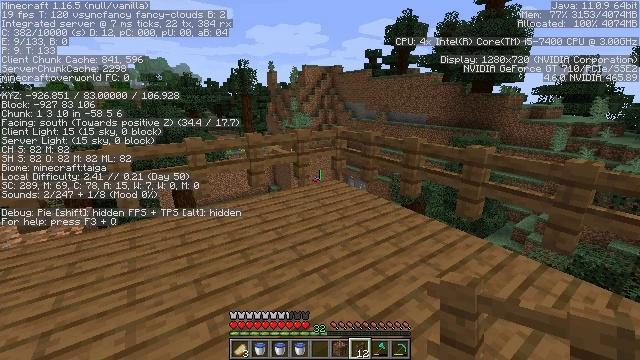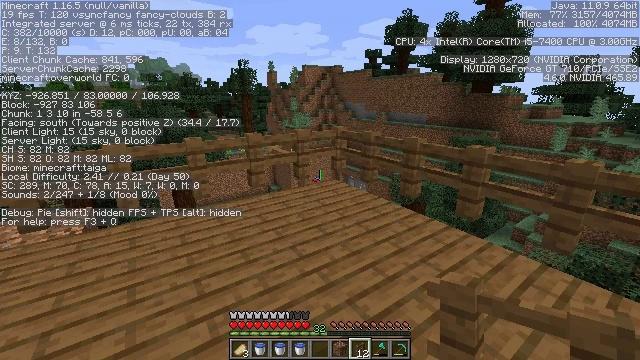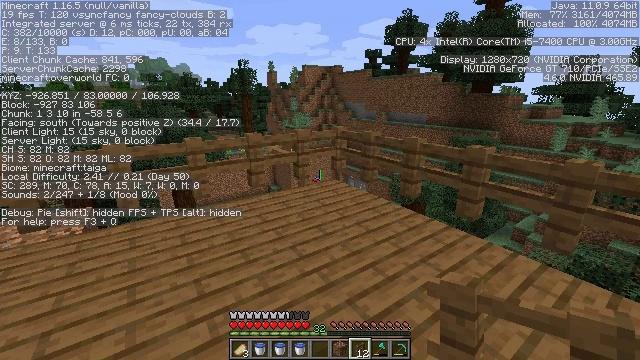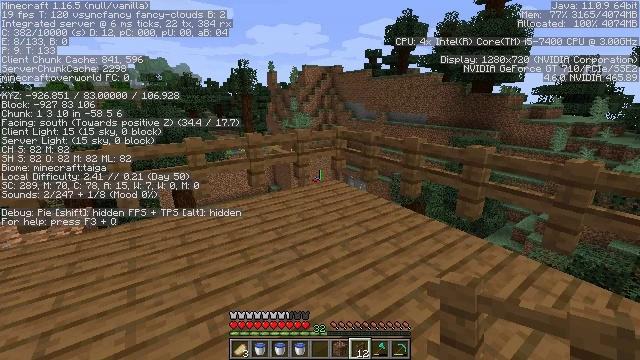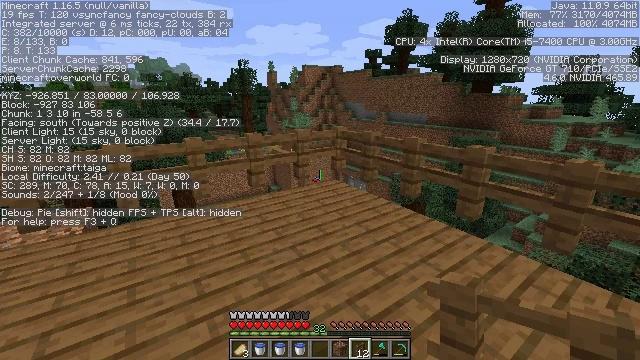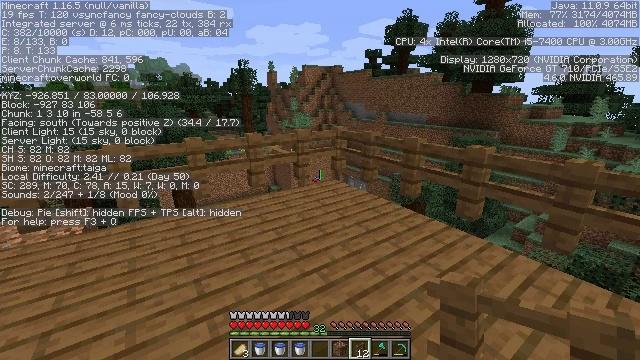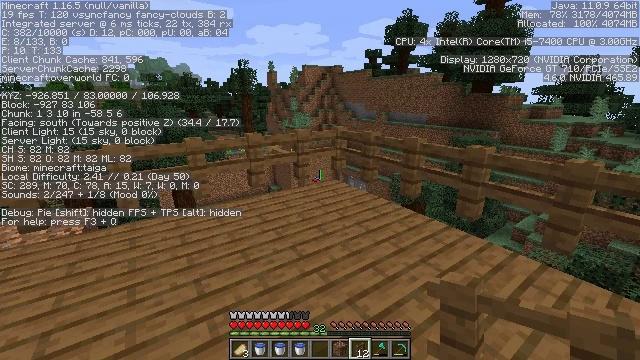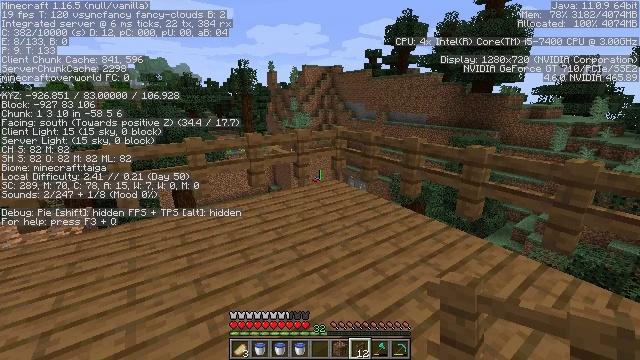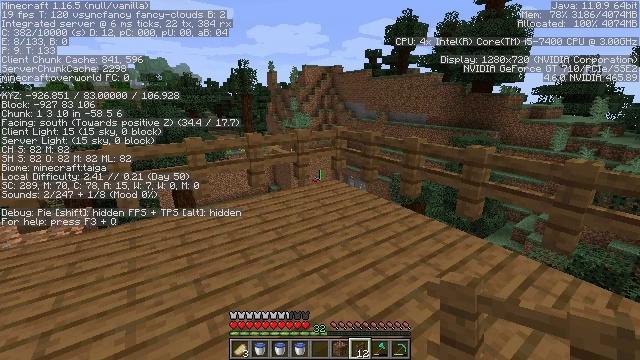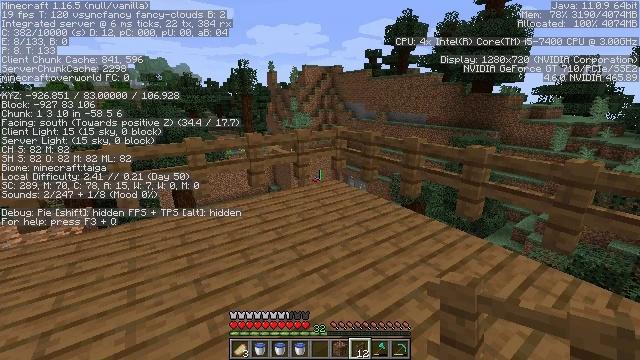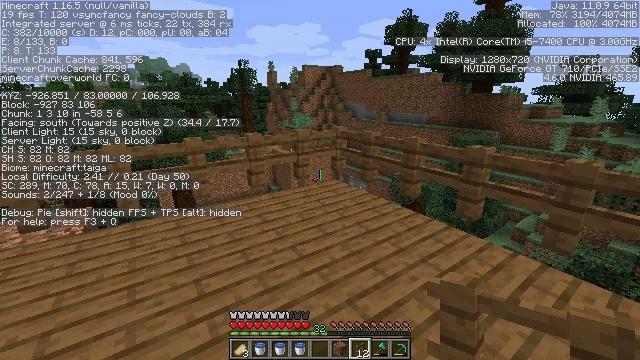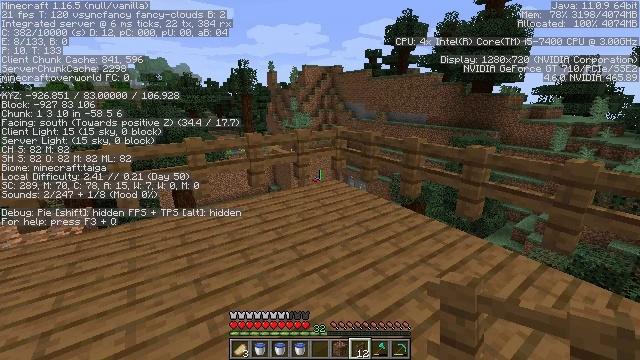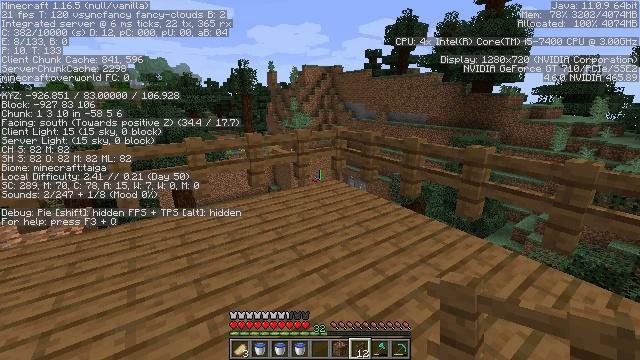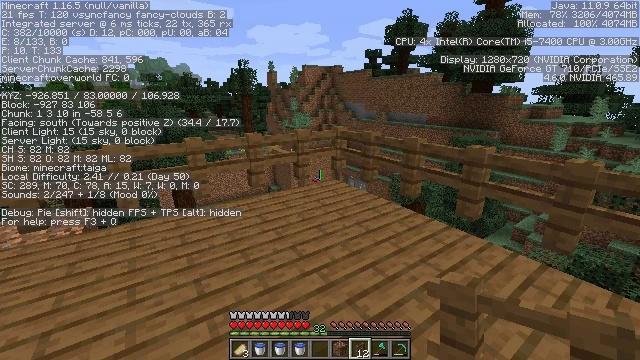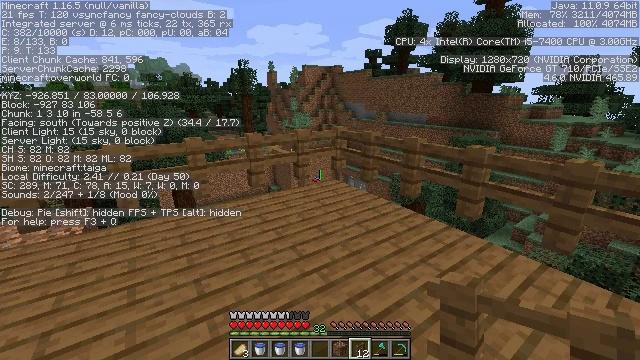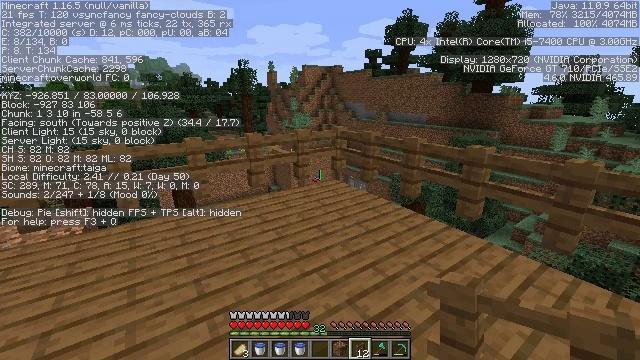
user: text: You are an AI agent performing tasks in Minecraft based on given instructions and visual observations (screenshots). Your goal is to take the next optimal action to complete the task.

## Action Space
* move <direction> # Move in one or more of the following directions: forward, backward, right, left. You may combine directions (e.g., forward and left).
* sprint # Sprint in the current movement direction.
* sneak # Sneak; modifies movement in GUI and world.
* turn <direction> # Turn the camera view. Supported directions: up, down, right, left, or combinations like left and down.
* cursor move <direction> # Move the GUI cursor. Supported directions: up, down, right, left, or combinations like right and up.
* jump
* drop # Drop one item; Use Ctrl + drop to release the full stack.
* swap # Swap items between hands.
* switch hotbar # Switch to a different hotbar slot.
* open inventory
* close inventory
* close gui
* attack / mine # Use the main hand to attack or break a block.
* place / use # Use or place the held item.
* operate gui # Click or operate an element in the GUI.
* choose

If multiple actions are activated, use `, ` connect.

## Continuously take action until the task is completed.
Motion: motion action
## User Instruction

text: Remove the spruce fence from the structure.
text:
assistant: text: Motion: no_op
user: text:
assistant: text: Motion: no_op
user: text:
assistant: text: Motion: no_op
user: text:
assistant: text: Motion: no_op
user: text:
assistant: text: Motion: no_op
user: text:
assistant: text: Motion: no_op
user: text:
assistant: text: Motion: no_op
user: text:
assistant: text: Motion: no_op
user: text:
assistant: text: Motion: no_op
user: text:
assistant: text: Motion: no_op
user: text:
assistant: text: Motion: no_op
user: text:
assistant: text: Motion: no_op
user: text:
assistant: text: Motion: no_op
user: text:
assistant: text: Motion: no_op
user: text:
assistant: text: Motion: no_op
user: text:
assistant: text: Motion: no_op
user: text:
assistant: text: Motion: no_op
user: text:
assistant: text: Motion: no_op
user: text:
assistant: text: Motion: no_op
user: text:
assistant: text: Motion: no_op
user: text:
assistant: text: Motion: no_op
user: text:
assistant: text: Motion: no_op
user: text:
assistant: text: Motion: no_op
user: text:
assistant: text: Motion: no_op
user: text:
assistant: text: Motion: no_op
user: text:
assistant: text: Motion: no_op
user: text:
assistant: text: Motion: no_op
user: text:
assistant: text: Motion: no_op
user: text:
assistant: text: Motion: no_op
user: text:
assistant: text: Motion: no_op